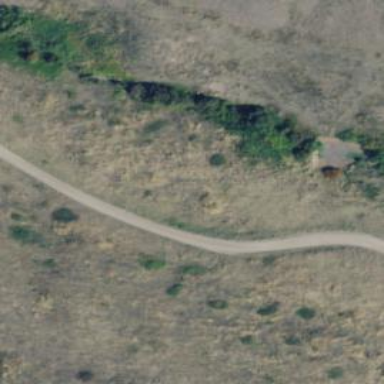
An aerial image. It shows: Unclassified road.